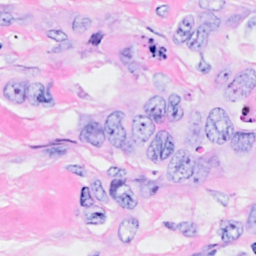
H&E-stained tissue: Breast